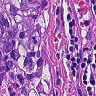
Metastatic tissue present: yes